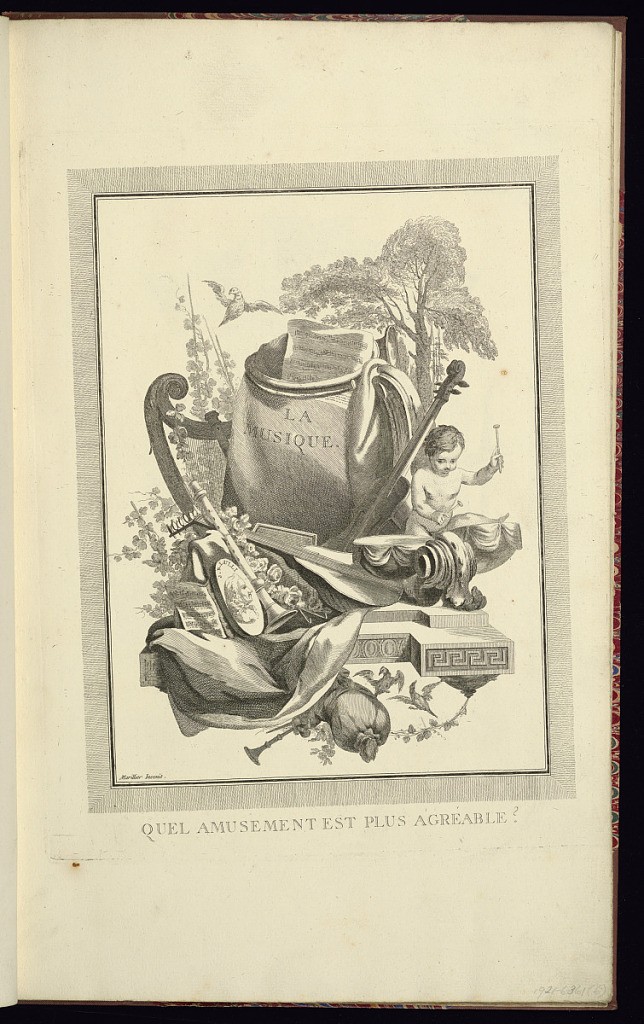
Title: LA MUSIQUE
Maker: Clément Pierre Marillier, French, 1740 – 1808
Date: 1759–80
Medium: Etching and engraving on laid paper
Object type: Print
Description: Allegorical vignette representing music from a series of twelve (including title page). The title is lettered in the center on a sack or piece of textile with trees, birds, and foliate branches in the background, surrounded by musical instruments such as a cello, harp, horns, mandolin, and sheet music. A putto is playing the drums to the right and there is a roundel portrait of Lully to the left. Lettering below the vignette and the plate is signed.